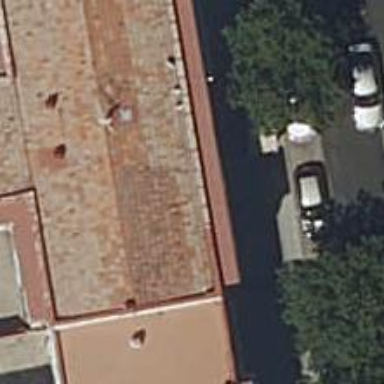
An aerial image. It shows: Bakery.